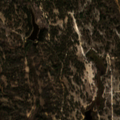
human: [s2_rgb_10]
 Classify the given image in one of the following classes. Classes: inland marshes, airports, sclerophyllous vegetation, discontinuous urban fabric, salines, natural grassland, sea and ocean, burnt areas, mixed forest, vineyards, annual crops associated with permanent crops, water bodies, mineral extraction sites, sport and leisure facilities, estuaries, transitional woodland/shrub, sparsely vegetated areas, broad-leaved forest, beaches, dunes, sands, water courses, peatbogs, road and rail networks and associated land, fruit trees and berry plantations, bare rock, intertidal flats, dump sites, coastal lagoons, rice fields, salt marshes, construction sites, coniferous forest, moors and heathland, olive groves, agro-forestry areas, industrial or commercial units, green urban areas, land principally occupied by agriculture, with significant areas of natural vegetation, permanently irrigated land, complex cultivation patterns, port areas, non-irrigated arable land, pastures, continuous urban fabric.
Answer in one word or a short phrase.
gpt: agro-forestry areas